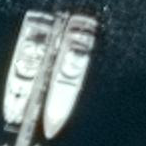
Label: civil